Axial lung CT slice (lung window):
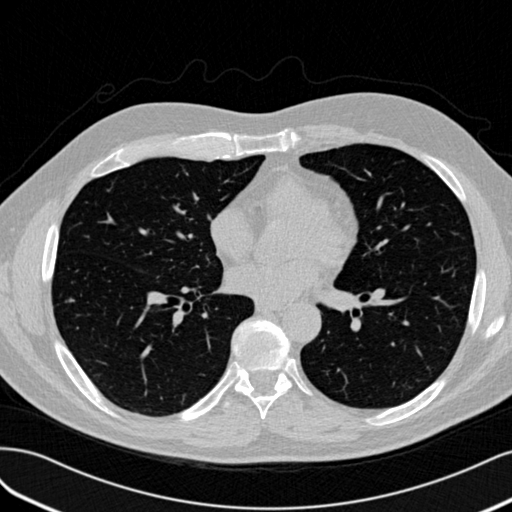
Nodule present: yes
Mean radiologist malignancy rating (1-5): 3